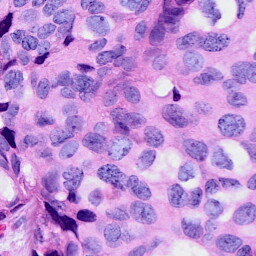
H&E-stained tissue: Breast